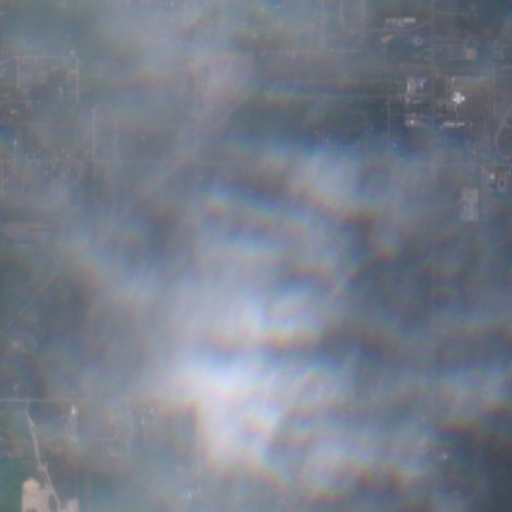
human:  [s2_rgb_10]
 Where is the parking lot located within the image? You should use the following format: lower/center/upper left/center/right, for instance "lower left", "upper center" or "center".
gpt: The parking lot is located in the upper right of the image.
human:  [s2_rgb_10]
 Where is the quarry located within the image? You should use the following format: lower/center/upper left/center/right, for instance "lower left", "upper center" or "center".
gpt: The quarry is located in the lower left of the image.
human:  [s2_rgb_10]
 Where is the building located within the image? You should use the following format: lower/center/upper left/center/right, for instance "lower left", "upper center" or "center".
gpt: There is no building in the image.